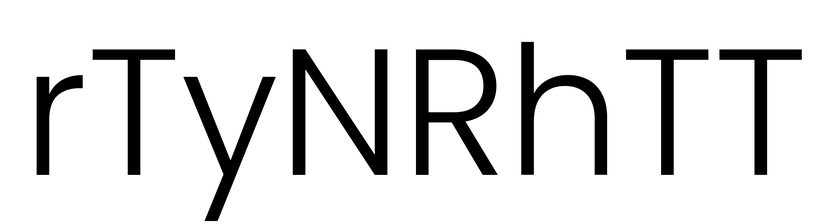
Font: Poppins-Light